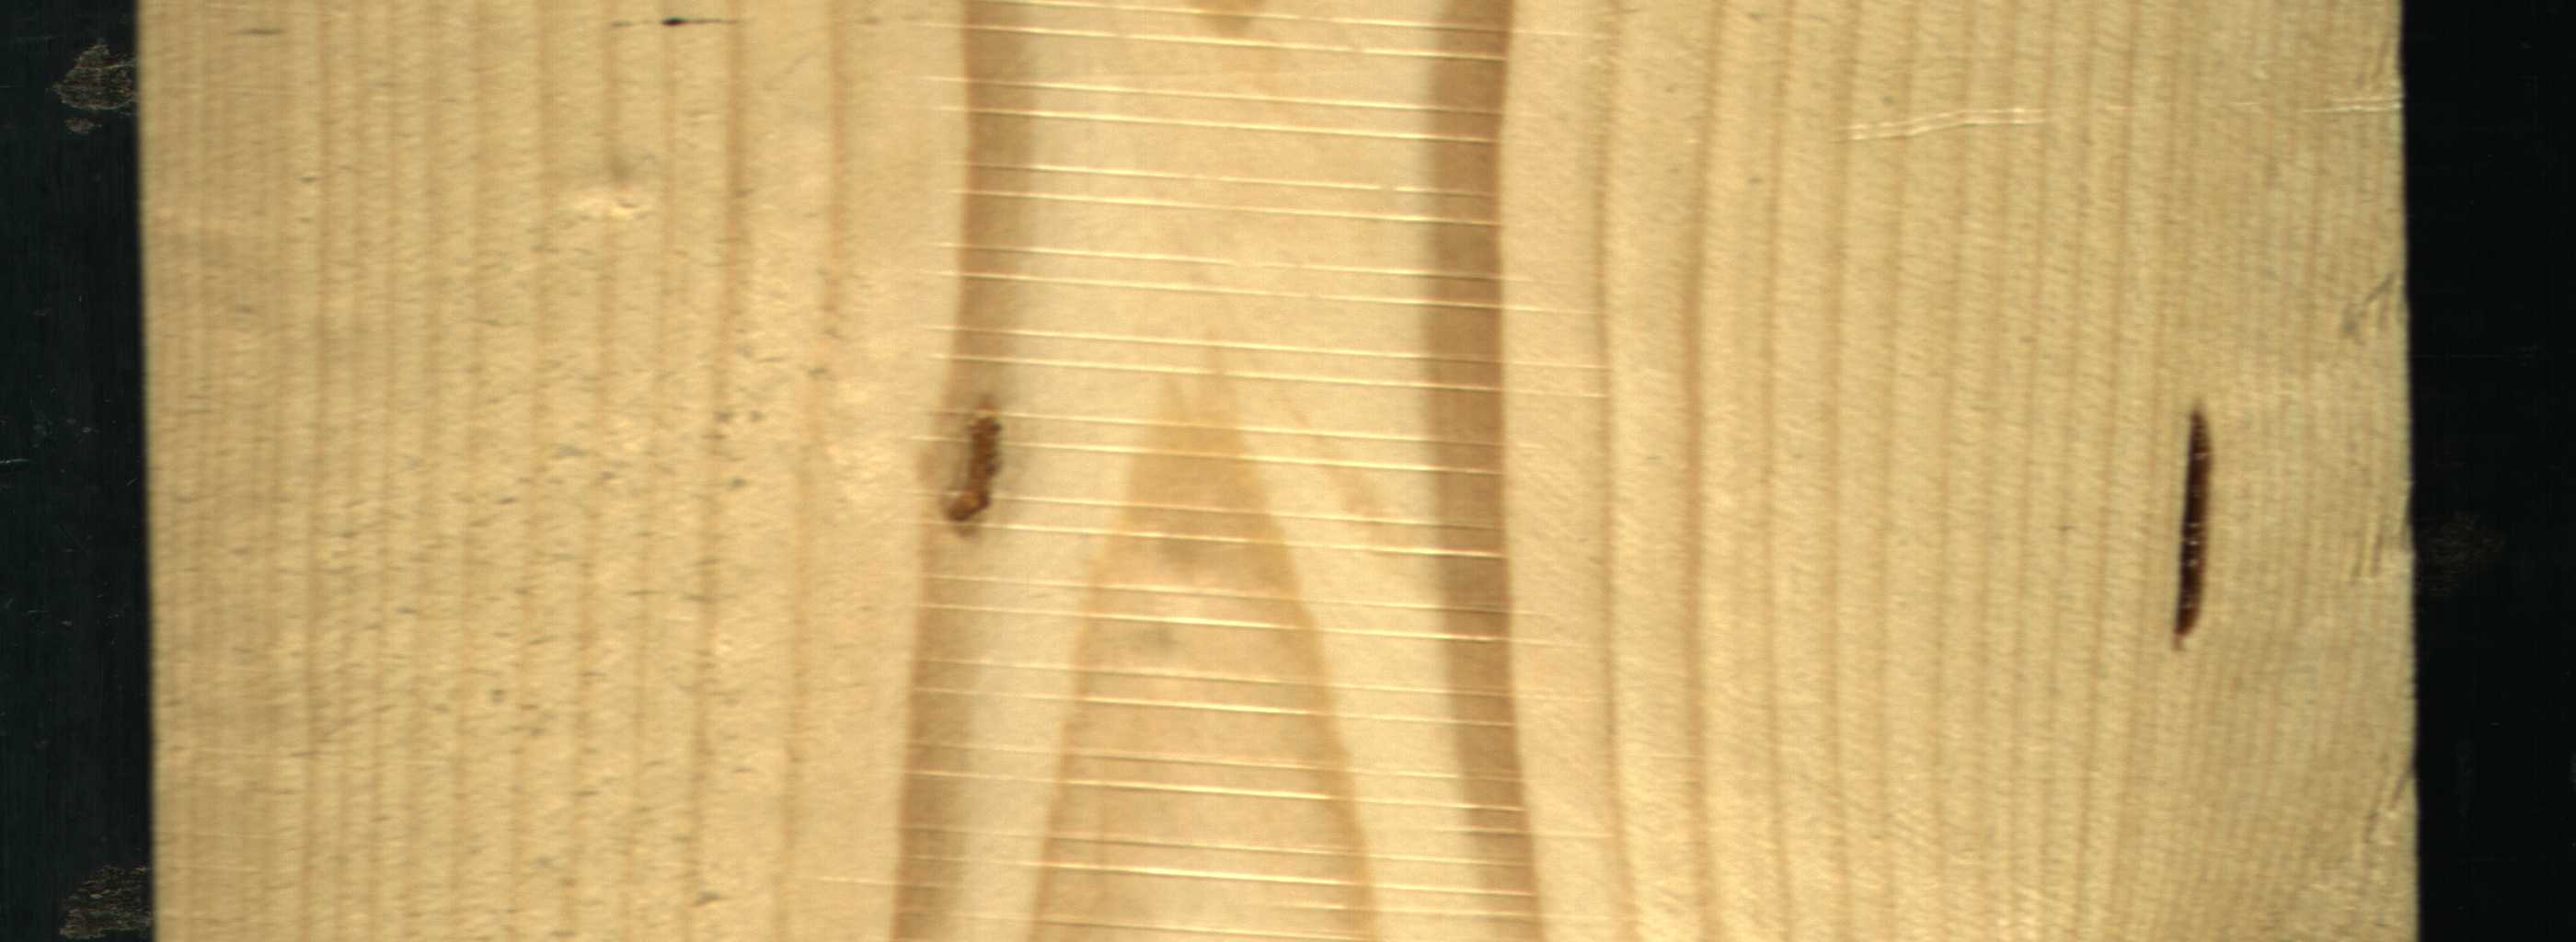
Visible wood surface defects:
resin
resin